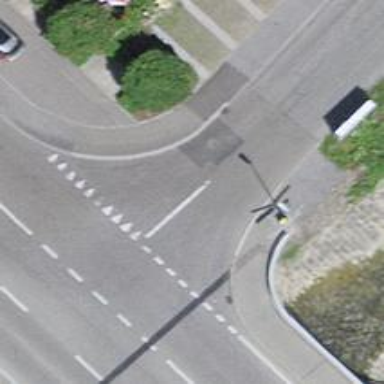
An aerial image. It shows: Post box is visible.